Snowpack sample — Buffalo Mountain, Silverthorne, Colorado, USA (1/25/25, 10:11 AM MST)
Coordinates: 39.6222, -106.1139
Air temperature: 22 °F
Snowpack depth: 110 cm
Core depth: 40 cm
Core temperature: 46.4 °F
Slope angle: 12°, slope face: 102°
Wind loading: high
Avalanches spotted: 0
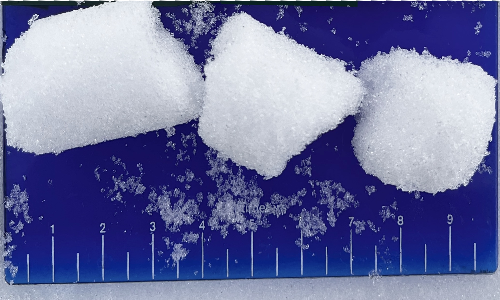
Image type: core
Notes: No avalanches nearby, collected on the outskirts of a fire break 15 meters from the treeline, on way to Buffalo and Red Mountain